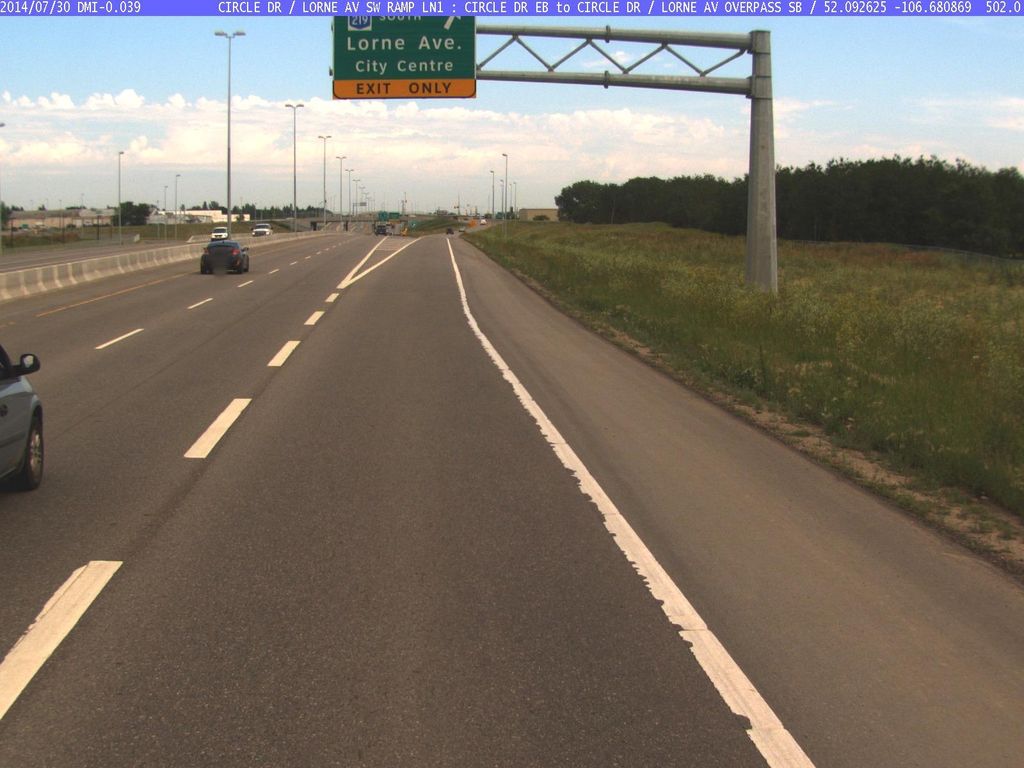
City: saskatoon